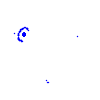
Particle: electron